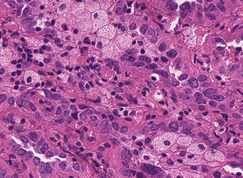
Tumor epithelial tissue: yes
Tumor-associated stroma tissue: yes
Normal tissue: no